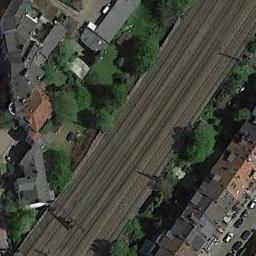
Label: railway